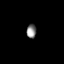
Tissue: prostate
Cell type: Epithelial cells
Senescence score: 0.2639
Nuclear area (px): 134
Mean DAPI intensity: 133.284